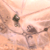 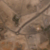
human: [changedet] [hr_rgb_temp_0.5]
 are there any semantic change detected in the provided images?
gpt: One new road appear in the desert.